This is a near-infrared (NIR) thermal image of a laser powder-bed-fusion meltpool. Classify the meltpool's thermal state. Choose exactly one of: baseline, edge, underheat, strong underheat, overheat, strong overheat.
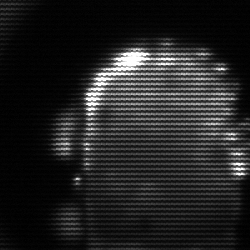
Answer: baseline